Question: Basically this makes and fills out a table. It mostly does this great, except the 'foreach' seems to be making a new column for EVERY subarray, and I only want a column made for each in '[heroes]'. My limited knowledge of php has forced me to come here again. I tried array_slice to try and get that to work (its at 0 now, but I tried other numbers). I also tried '$CAREER_DATA['heroes']' in the 'foreach' but that just made it all worse.
Not sure how to get just the part I want out of this.
I just realized i can perhaps extract just that subarray out and have it as its own array and use a veriuable for that. Ill try that now... Id still like to know how to do it this way though.
Full array
'''
$CAREER_DATA = Array
(
[heroes] => Array
(
[0] => Array
(
[paragonLevel] => 384
[name] => Barbecue
[id] => 35335691
[level] => 70
[hardcore] =>
[gender] => 0
[dead] =>
[class] => barbarian
[last-updated] => <PHONE>
)
[1] => Array
(
[paragonLevel] => 384
[name] => Ethereal
[id] => 43477852
[level] => 70
[hardcore] =>
[gender] => 1
[dead] =>
[class] => crusader
[last-updated] => <PHONE>
)
[2] => Array
(
[paragonLevel] => 384
[name] => Aikido
[id] => 35213628
[level] => 70
[hardcore] =>
[gender] => 1
[dead] =>
[class] => monk
[last-updated] => <PHONE>
)
[3] => Array
(
[paragonLevel] => 384
[name] => Euphoria
[id] => 45715169
[level] => 70
[hardcore] =>
[gender] => 1
[dead] =>
[class] => demon-hunter
[last-updated] => <PHONE>
)
[4] => Array
(
[paragonLevel] => 384
[name] => Entropy
[id] => 47278203
[level] => 70
[hardcore] =>
[gender] => 1
[dead] =>
[class] => wizard
[last-updated] => <PHONE>
)
[5] => Array
(
[paragonLevel] => 384
[name] => Eulogy
[id] => 47138988
[level] => 11
[hardcore] =>
[gender] => 0
[dead] =>
[class] => witch-doctor
[last-updated] => <PHONE>
)
[6] => Array
(
[paragonLevel] => 0
[name] => lolwut
[id] => 47160915
[level] => 6
[hardcore] => 1
[gender] => 0
[dead] =>
[class] => barbarian
[last-updated] => <PHONE>
)
[7] => Array
(
[paragonLevel] => 384
[name] => MuleWeapons
[id] => 47148207
[level] => 1
[hardcore] =>
[gender] => 0
[dead] =>
[class] => crusader
[last-updated] => <PHONE>
)
[8] => Array
(
[paragonLevel] => 384
[name] => MuleJunk
[id] => 47154043
[level] => 1
[hardcore] =>
[gender] => 0
[dead] =>
[class] => demon-hunter
[last-updated] => <PHONE>
)
)
[lastHeroPlayed] => 43477852
[lastUpdated] => <PHONE>
[kills] => Array
(
[monsters] => <PHONE>
[elites] => 33006
[hardcoreMonsters] => 241
)
[timePlayed] => Array
(
[barbarian] => 1
[crusader] => 0.261
[demon-hunter] => 0.035
[monk] => 0.278
[witch-doctor] => 0.017
[wizard] => 0.119
)
[fallenHeroes] => Array
(
)
[paragonLevel] => 384
[paragonLevelHardcore] => 0
[battleTag] => Paultimate#1333
[progression] => Array
(
[act1] => 1
[act2] => 1
[act3] => 1
[act4] => 1
[act5] => 1
)
)
'''
PHP/HTML:
'''
<? $herokeys = array_keys($CAREER_DATA["heroes"][0]);?>
<table border="1" cellpadding="3">
<?php foreach($herokeys as $value): ?>
<tr>
<td style="background-color: #101210;"><?php echo $value; ?></td>
<?php foreach(array_slice($CAREER_DATA, 0) as $index => $element): ?>
<?php foreach($element as $k => $v): ?>
<td><?php echo $v[$value]; ?></td>
<?php endforeach; ?>
<?php endforeach; ?>
</tr>
<?php endforeach; ?>
</table>
'''

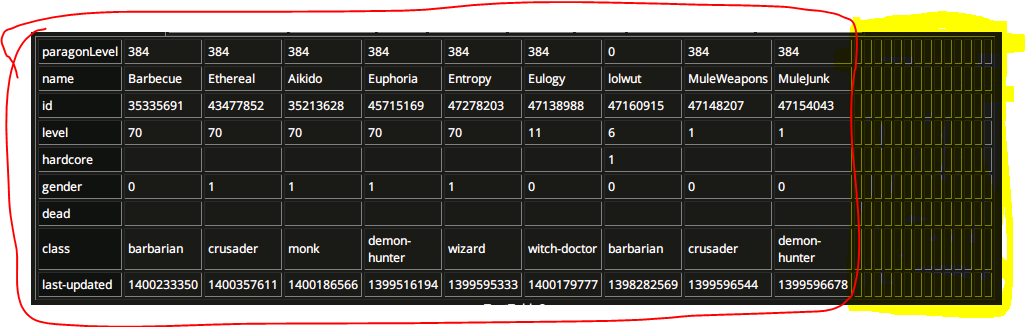
Answer: The better way to handle this is to extract the '['heroes']' sub-array and to fit the structure you ultimately intend to use as output. That basically means flipping it on its side such that each relates to an original key.
There are a couple of ways to handle this, but since all your hero sub-arrays have the same keys, you can build a new sideways array with a loop, then use a pair of 'foreach' loops for your final output.
'''
$output_array = array();
// Start with just the heroes...
$heroes = $CAREER_DATA['heroes'];
// Looping over all of them...
foreach ($heroes as $hero) {
// And looping over each key to flip it:
foreach ($hero as $key => $value) {
// Initialize a new array for this key if it isn't already.
if (!isset($output_array[$key])) {
$output_array[$key] = array();
}
// Append the value
$output_array[$key][] = $value;
}
}
// See what it looks like now:
print_r($output_array);
'''
Now the structure of '$output_array' looks more similar to your output table. Use a series of loops to write it out.
'''
<table border="1" cellpadding="3">
<?php foreach ($output_array as $key => $values): ?>
<tr>
<!--
$output_array is indexed by hero property, here as $key
so write that out first
-->
<td style="background-color: #101210;"><?php echo $key; ?></td>
<!-- then a loop for each of the values for that property -->
<?php foreach ($values as $value): ?>
<td><?php echo $value; ?></td>
<?php endforeach; ?>
</tr>
<?php endforeach; ?>
</table>
'''
It can also be done using something more similar to your 'array_keys()' attempt without first reformatting the array. Call 'array_keys()' to get the property names, then loop the sub-arrays. This results in less code, but without the niceness of a data structure formatted how you want it in the first place.
'''
<?php $properties = array_keys($CAREER_DATA['heroes'][0]); ?>
<table border="1" cellpadding="3">
<?php foreach ($properties as $property): ?>
<tr>
<td style="background-color: #101210;"><?php echo $property; ?></td>
<!-- then a loop for each individual in heroes -->
<?php foreach ($CAREER_DATA['heroes'] as $hero): ?>
<!-- write out this individual's value for $property -->
<td><?php echo $hero[$property]; ?></td>
<?php endforeach; ?>
</tr>
<?php endforeach; ?>
</table>
'''
I'll recommend you use a CSS class instead of an inline 'style' for the property names. Instead of:
'''
<td style="background-color: #101210;"><?php echo $key; ?></td>
'''
Add a class like:
'''
<td class='propname'><?php echo $key; ?></td>
'''
and define it in your CSS
'''
.propname { background-color: #101210; }
'''
Lastly, the reason for your extra columns looks to be an incorrect use of <URL>' into a full 'foreach'.